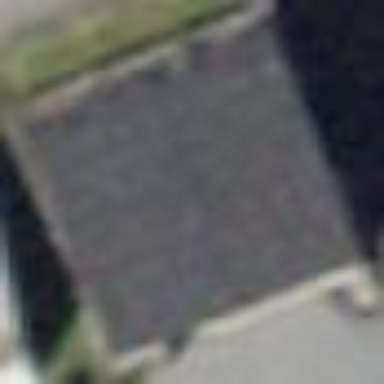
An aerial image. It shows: Garage building.